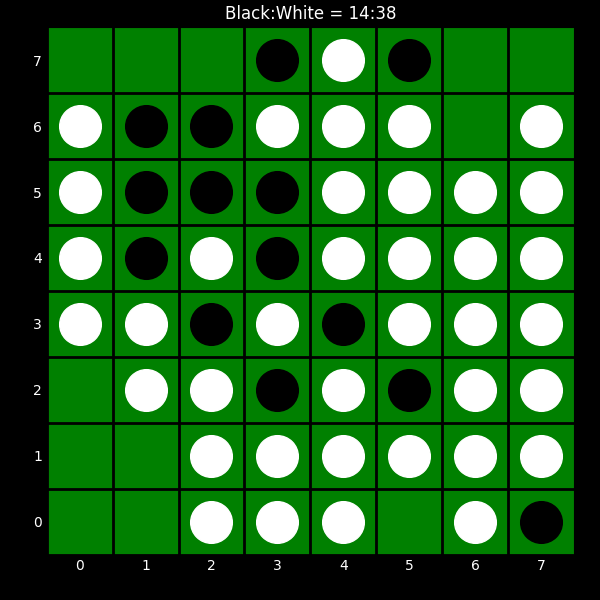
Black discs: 14
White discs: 38